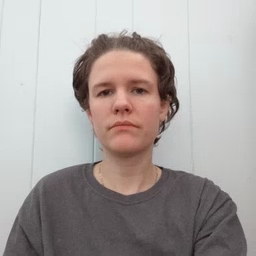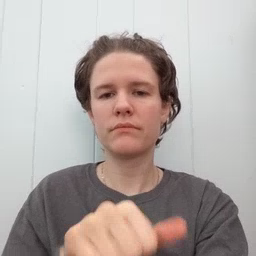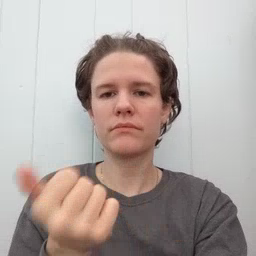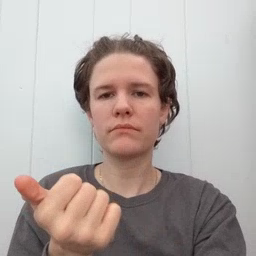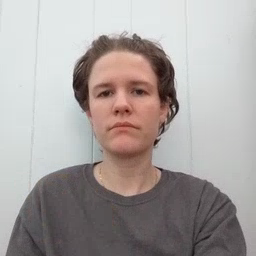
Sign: another